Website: macys
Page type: payment
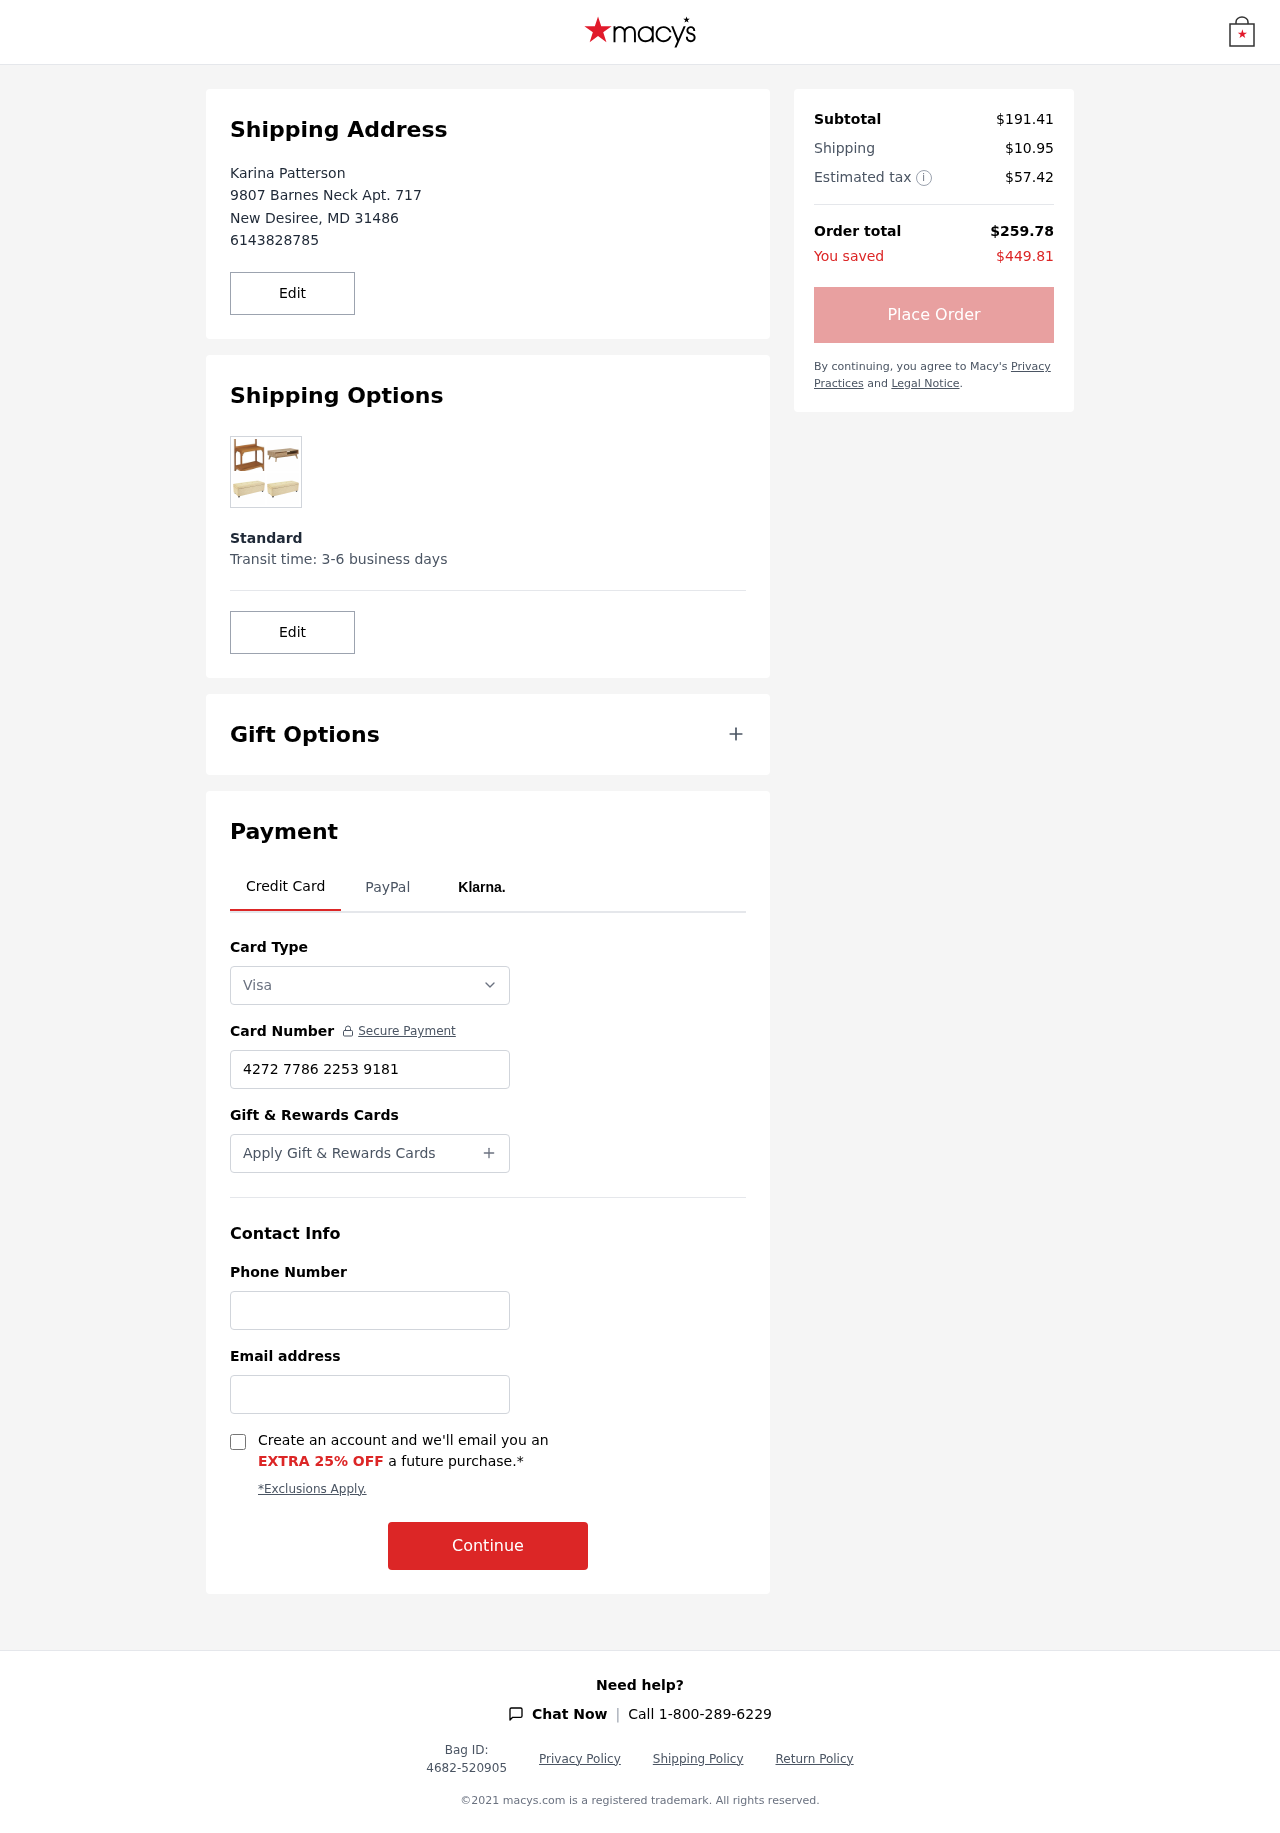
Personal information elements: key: PII_CARD_NUMBER
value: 4272 7786 2253 9181
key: PII_CARD_TYPE
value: Visa
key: PII_CITY
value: New Desiree
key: PII_EMAIL
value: karinapatterson@yahoo.com
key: PII_FULLNAME
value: Karina Patterson
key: PII_PHONE
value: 6143828785
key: PII_POSTCODE
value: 31486
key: PII_STATE_ABBR
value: MD
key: PII_STREET
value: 9807 Barnes Neck Apt. 717
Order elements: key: ORDER_SUBTOTAL
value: $191.41
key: ORDER_SHIPPING_COST
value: $10.95
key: ORDER_TAX
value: $57.42
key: ORDER_TOTAL
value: $259.78
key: ORDER_SAVINGS
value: $449.81